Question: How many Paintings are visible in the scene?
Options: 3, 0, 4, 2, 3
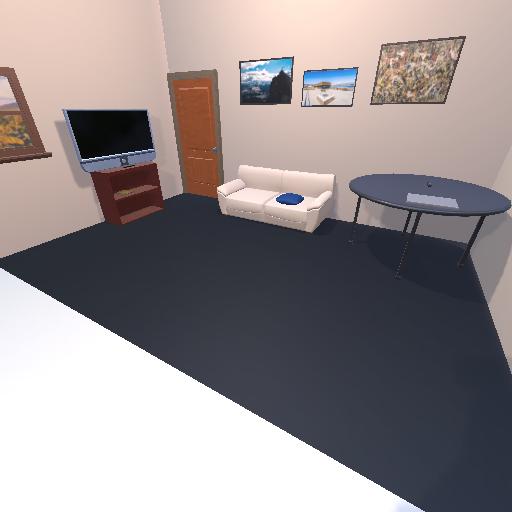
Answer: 3